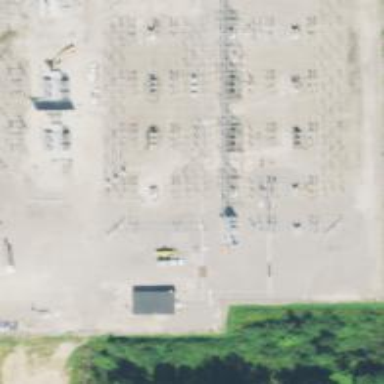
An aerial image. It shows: Switch used for power control.